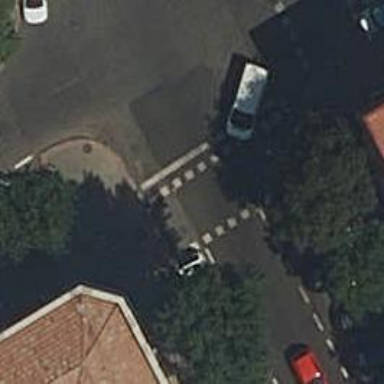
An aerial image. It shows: Road with traffic signals and zebra crossing with traffic signals.